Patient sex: M
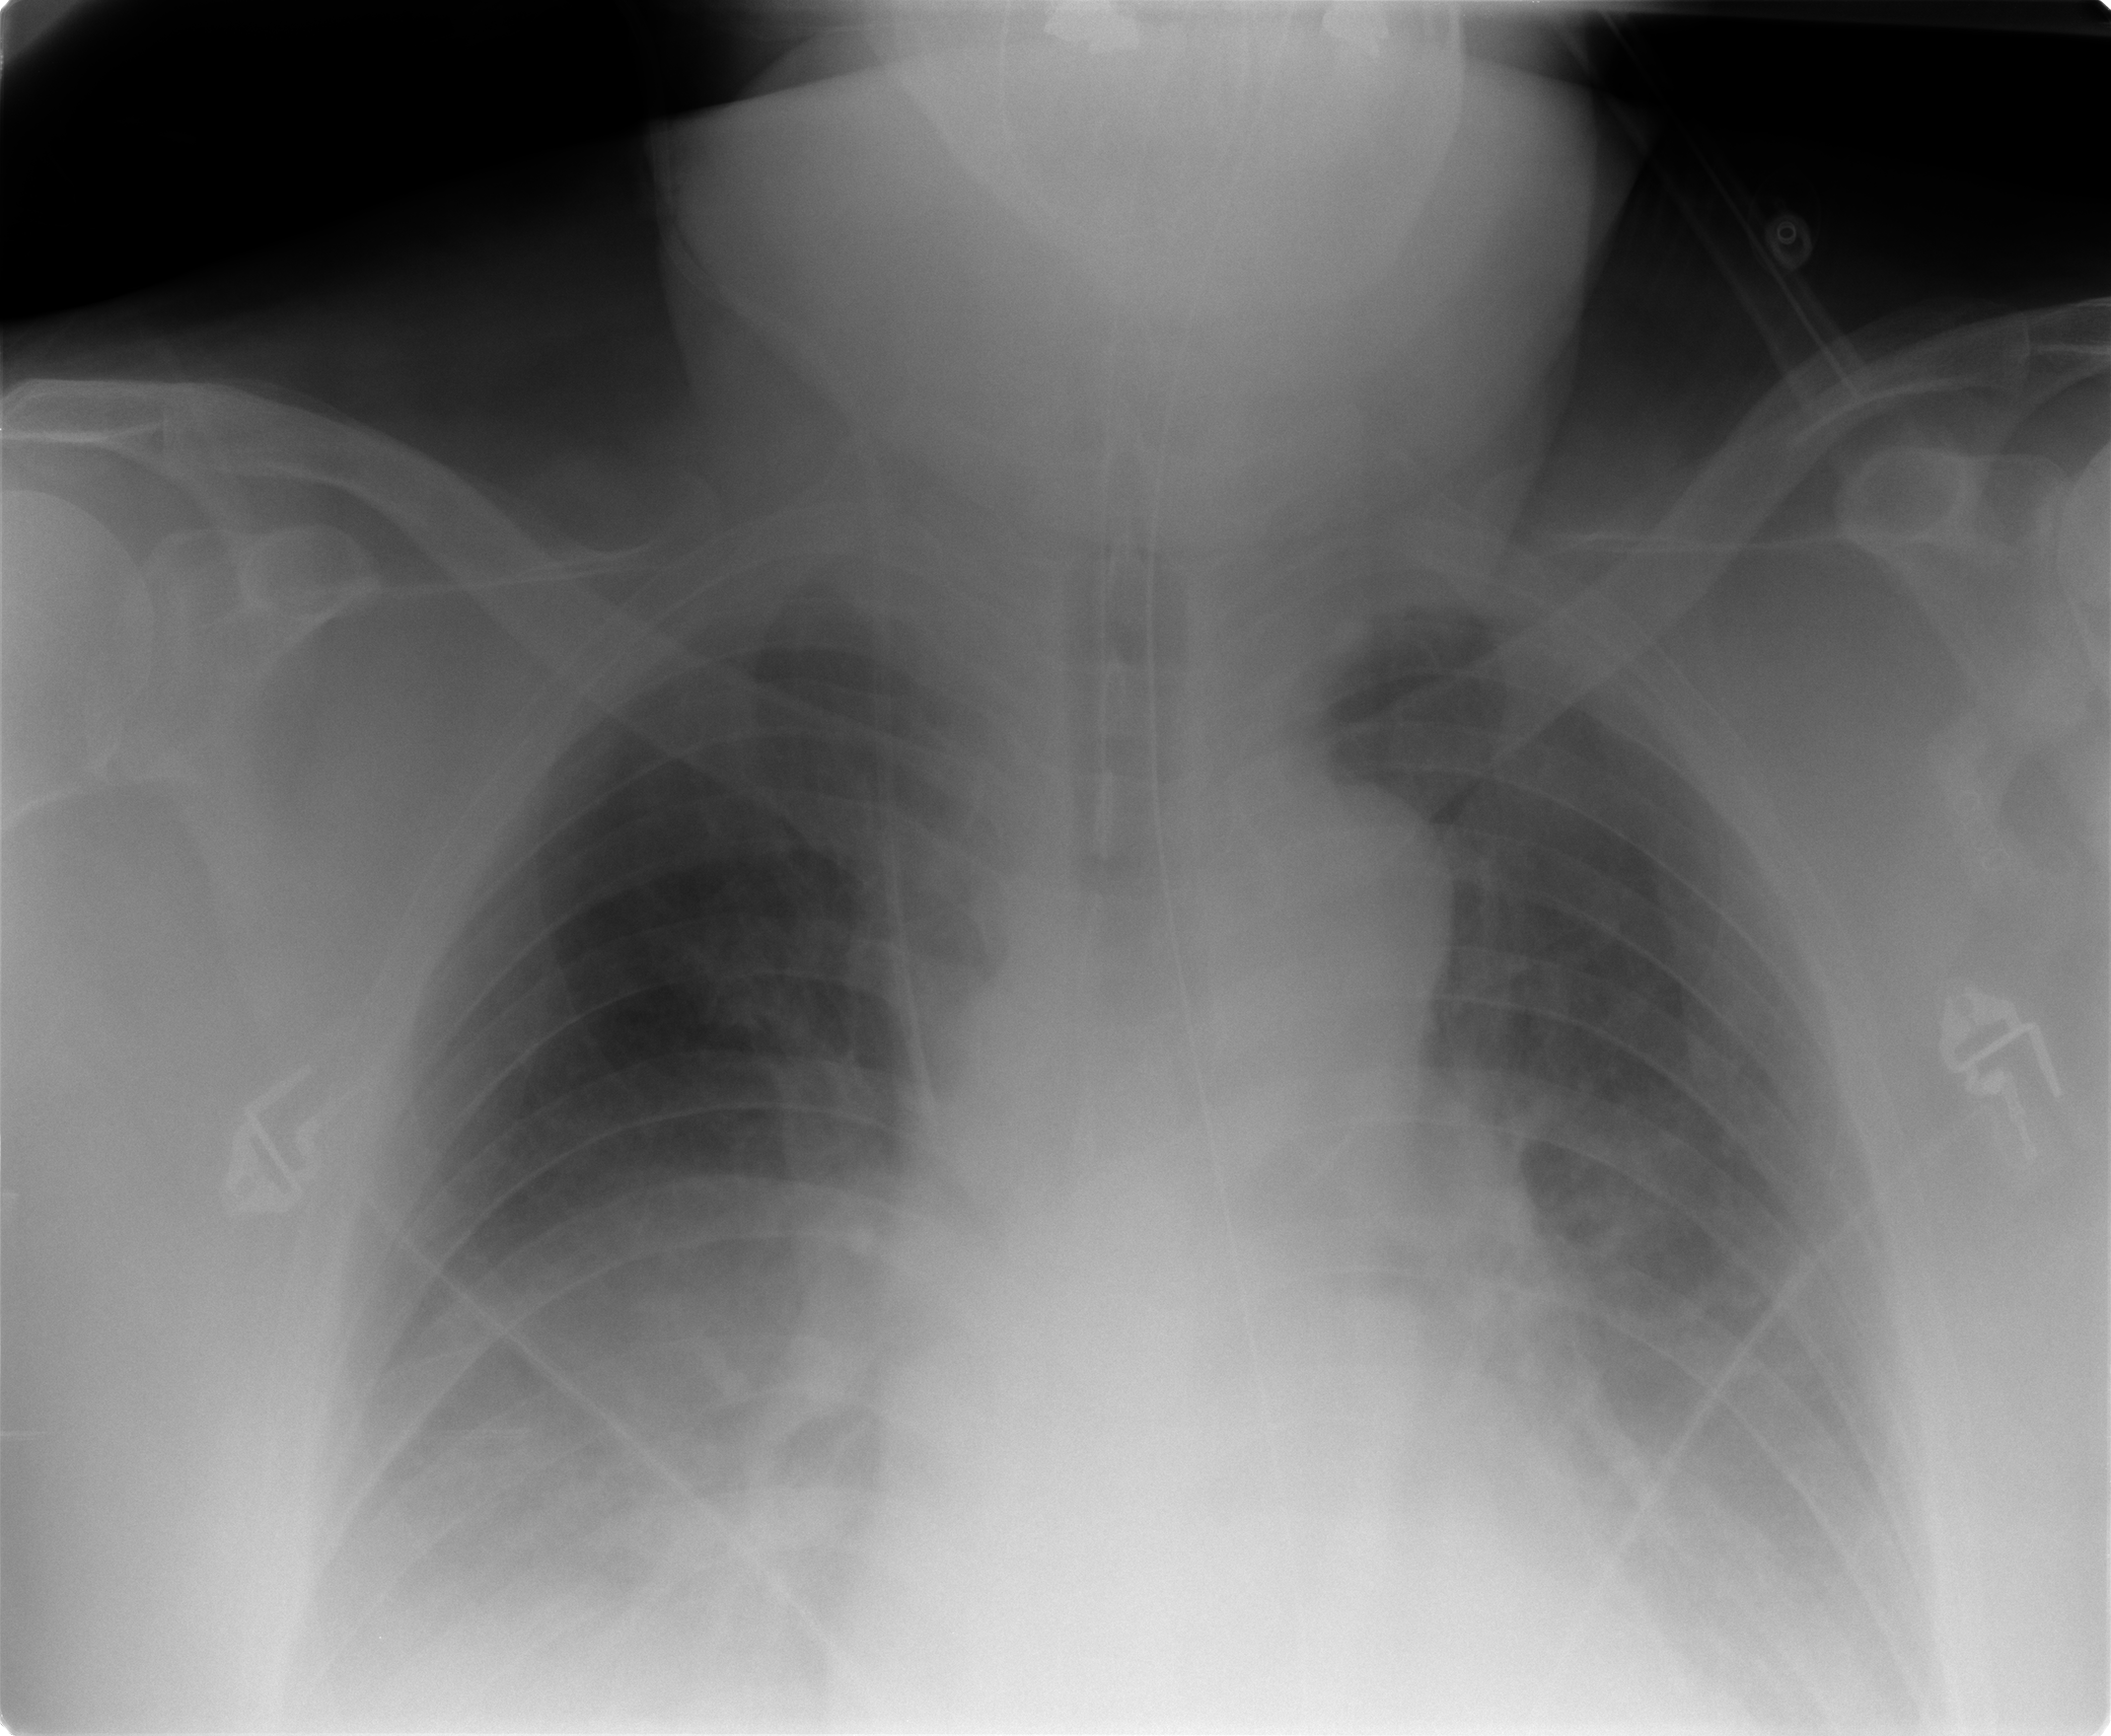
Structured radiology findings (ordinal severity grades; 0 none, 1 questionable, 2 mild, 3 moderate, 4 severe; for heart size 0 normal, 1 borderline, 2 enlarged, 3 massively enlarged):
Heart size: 2
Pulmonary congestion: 2
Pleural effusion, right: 3
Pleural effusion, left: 3
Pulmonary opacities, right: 1
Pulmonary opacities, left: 1
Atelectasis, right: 2
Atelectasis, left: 2